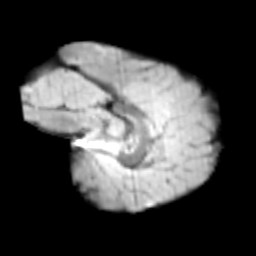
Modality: T2w
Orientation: sagittal
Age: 10
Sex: male
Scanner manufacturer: siemens
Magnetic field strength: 3 T
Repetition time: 3.8 s
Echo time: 0.07 s